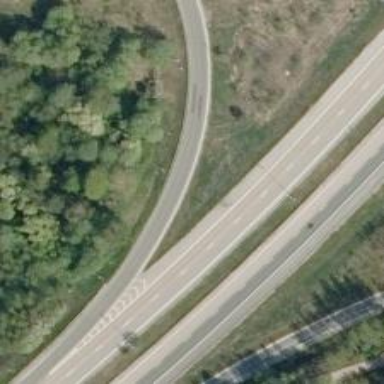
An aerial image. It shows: Tertiary motorway link with asphalt surface.